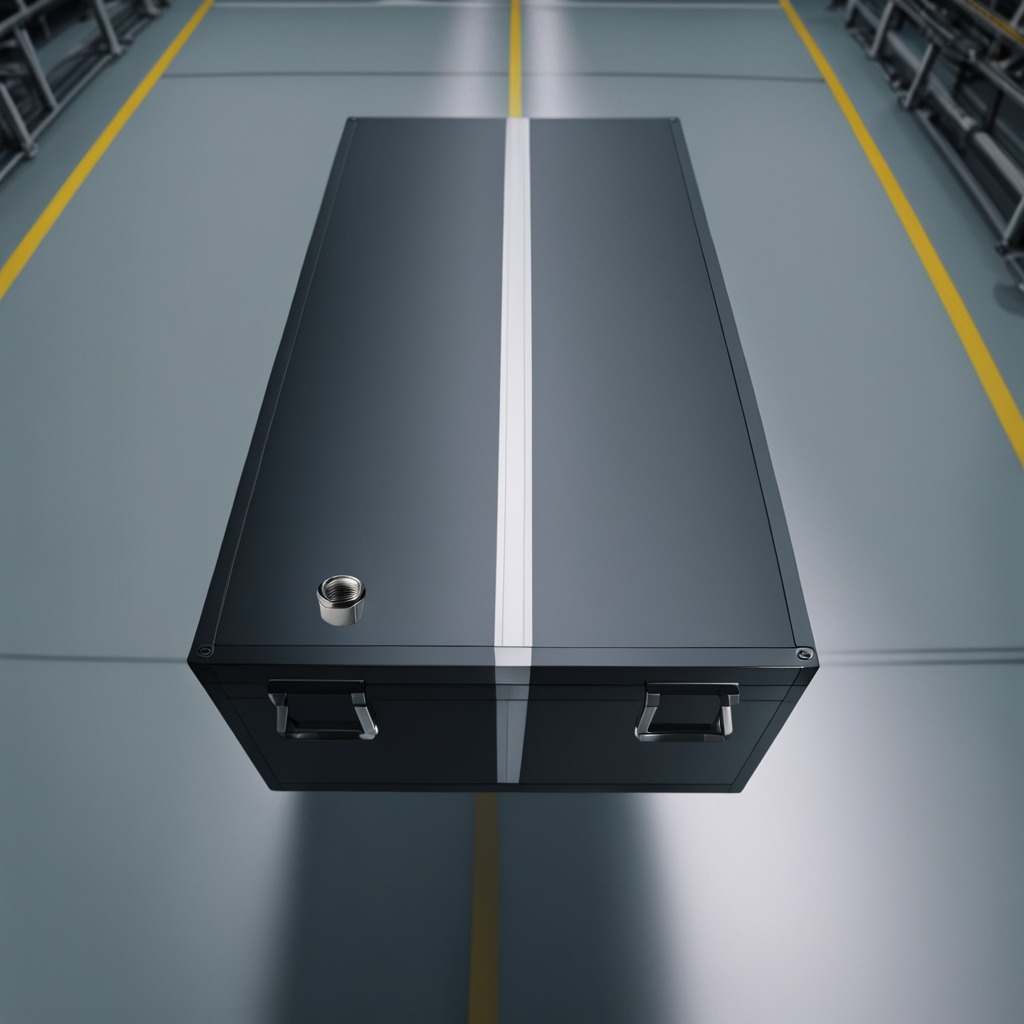
A metal nut is lying on the toolbox surface in an airplane hangar workshop.